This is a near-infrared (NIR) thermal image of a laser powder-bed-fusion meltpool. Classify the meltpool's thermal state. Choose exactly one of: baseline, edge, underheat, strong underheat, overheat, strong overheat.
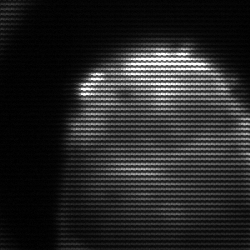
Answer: edge